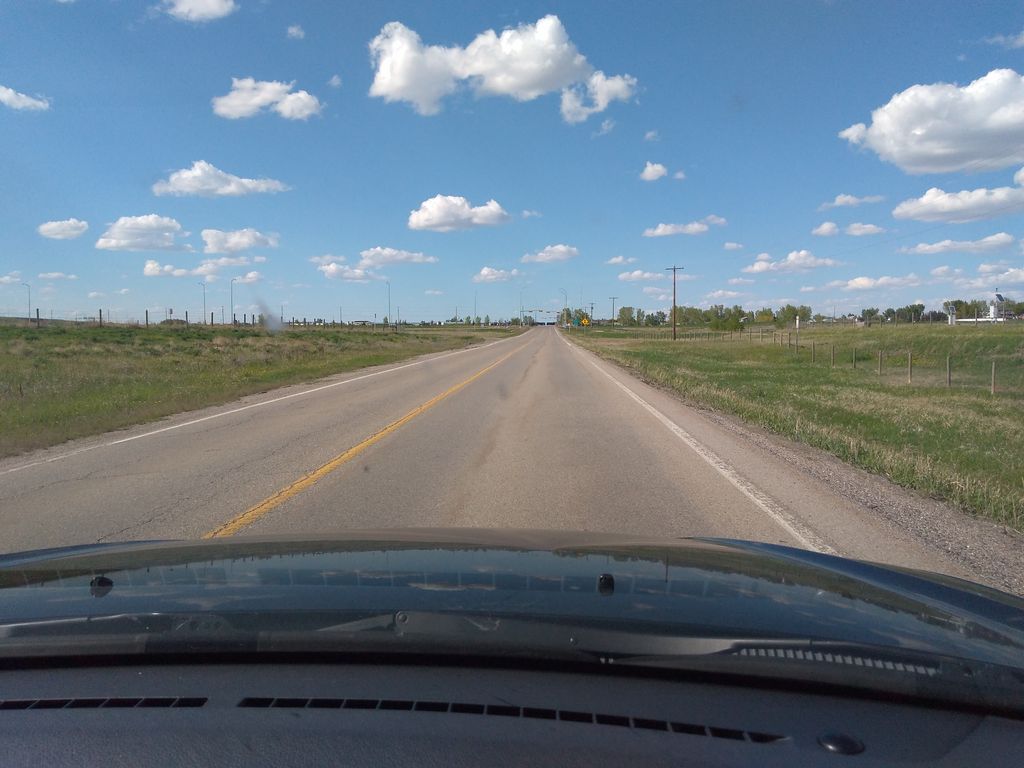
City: calgary